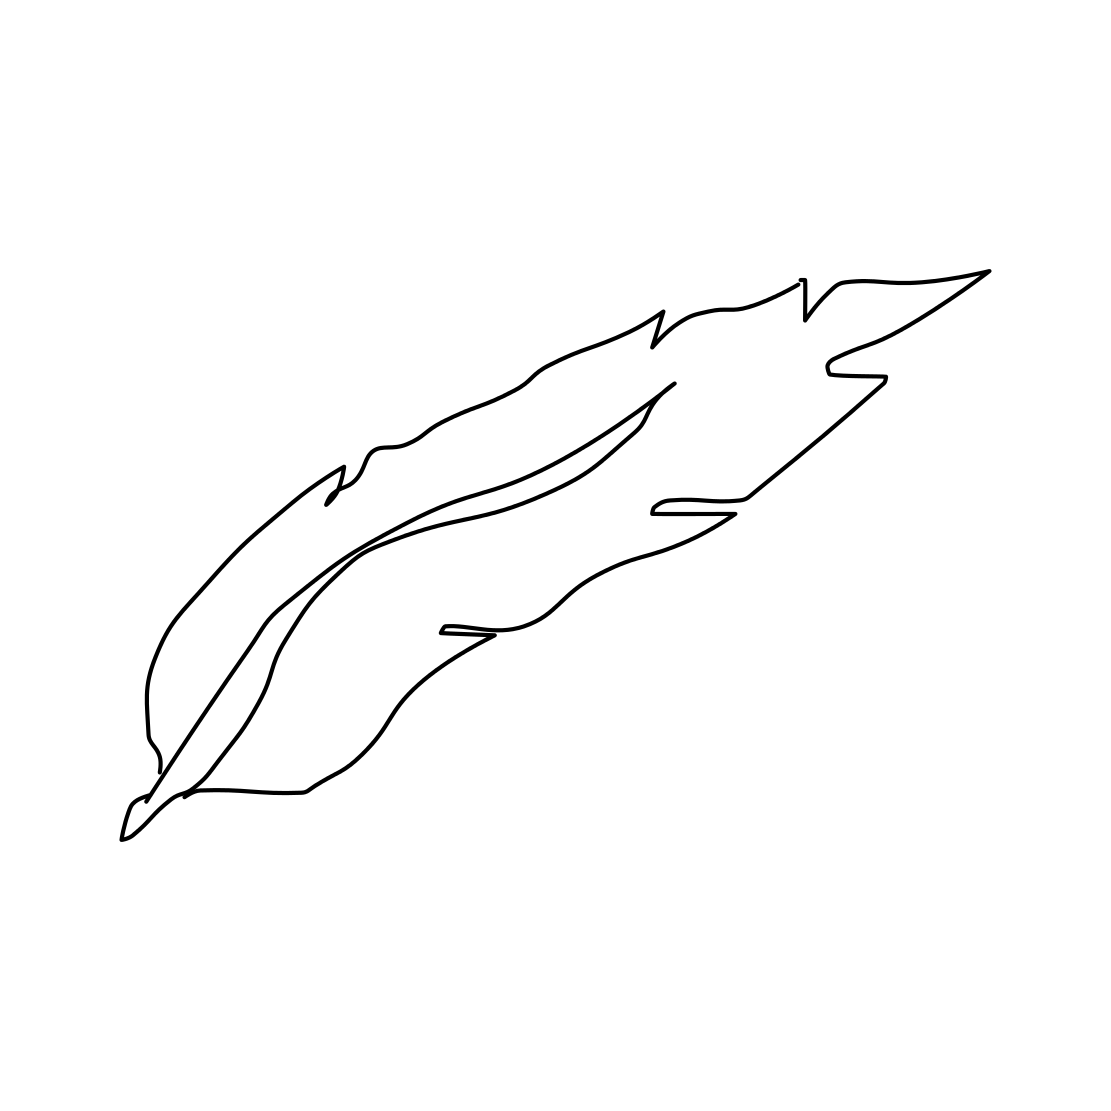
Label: feather